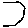
Label: hexagon